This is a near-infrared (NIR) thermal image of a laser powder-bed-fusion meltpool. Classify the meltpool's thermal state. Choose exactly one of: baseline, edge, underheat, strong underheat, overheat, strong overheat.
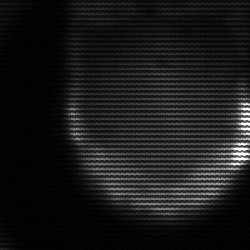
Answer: edge